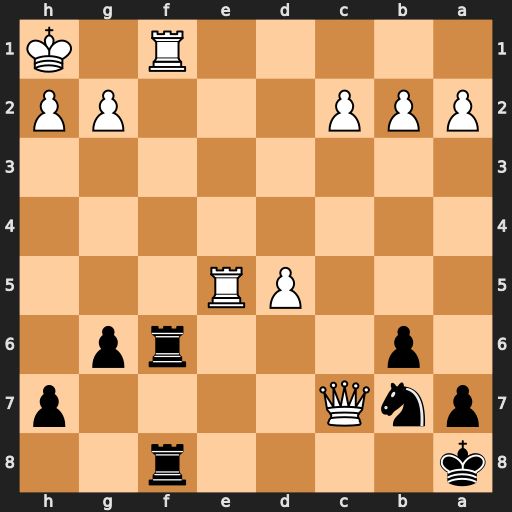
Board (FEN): k4r2/pnQ4p/1p3rp1/3PR3/8/8/PPP3PP/5R1K
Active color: b
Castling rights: -
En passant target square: -
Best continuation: Rxf1#